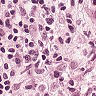
Metastatic tissue present: yes